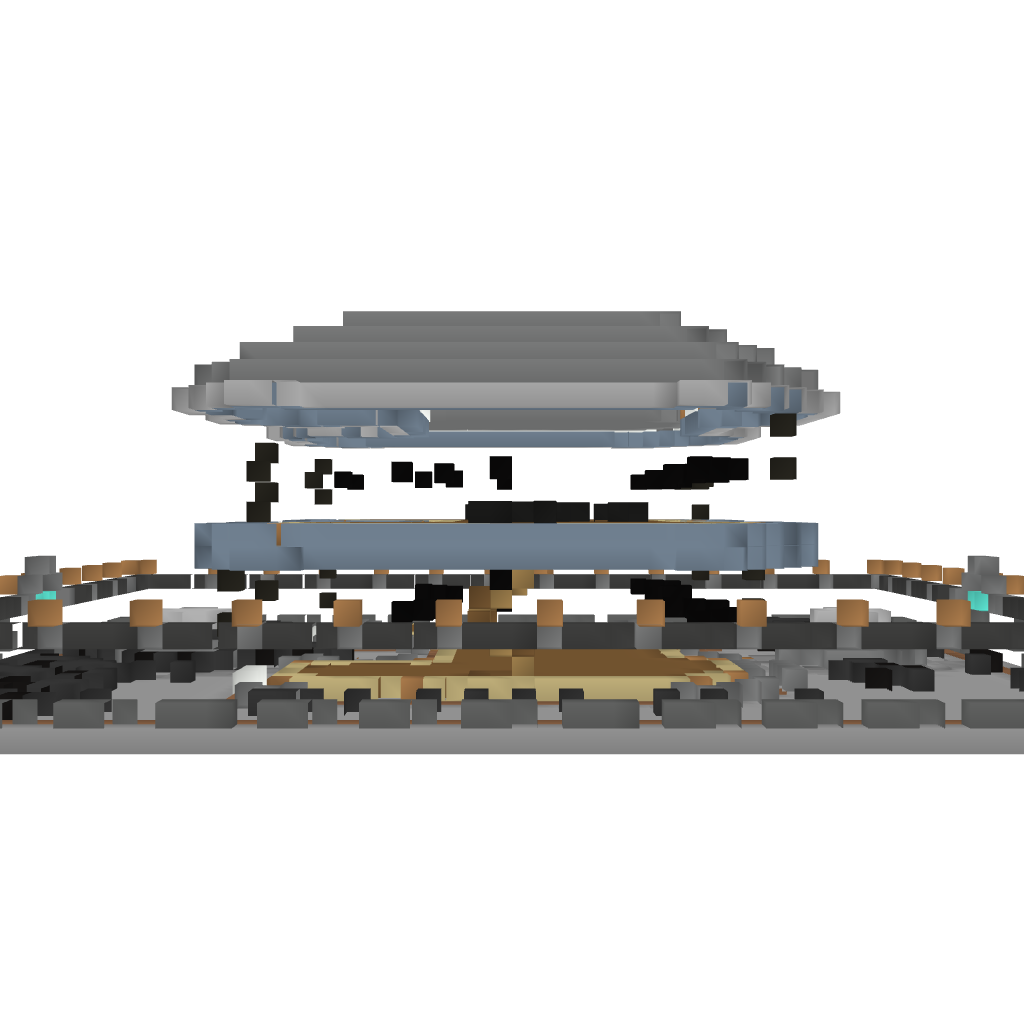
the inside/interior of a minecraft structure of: Fancy 2 Floor House